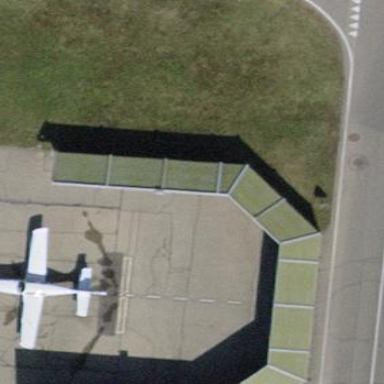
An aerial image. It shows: Transportation building with wall barrier.